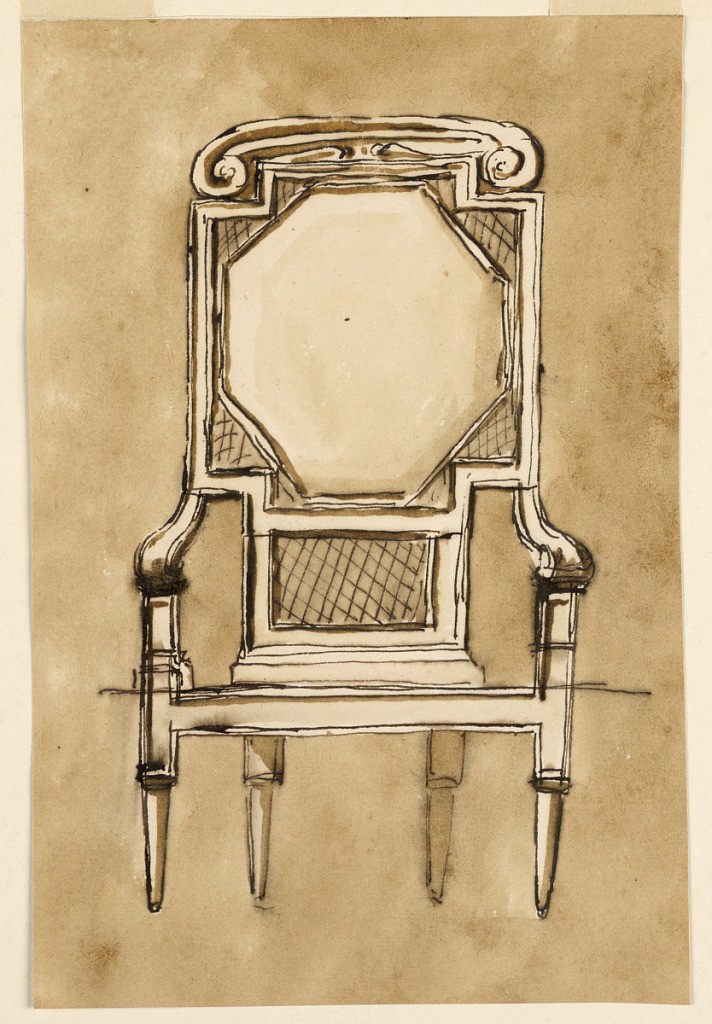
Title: Chair
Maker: Giuseppe Barberi, Italian, 1746–1809
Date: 1780–1790
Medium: Pen and brown ink, brush and brown wash on off-white laid paper
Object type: Drawing
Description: Square-backed chair with octagonal cushion and volutes on crest rail.